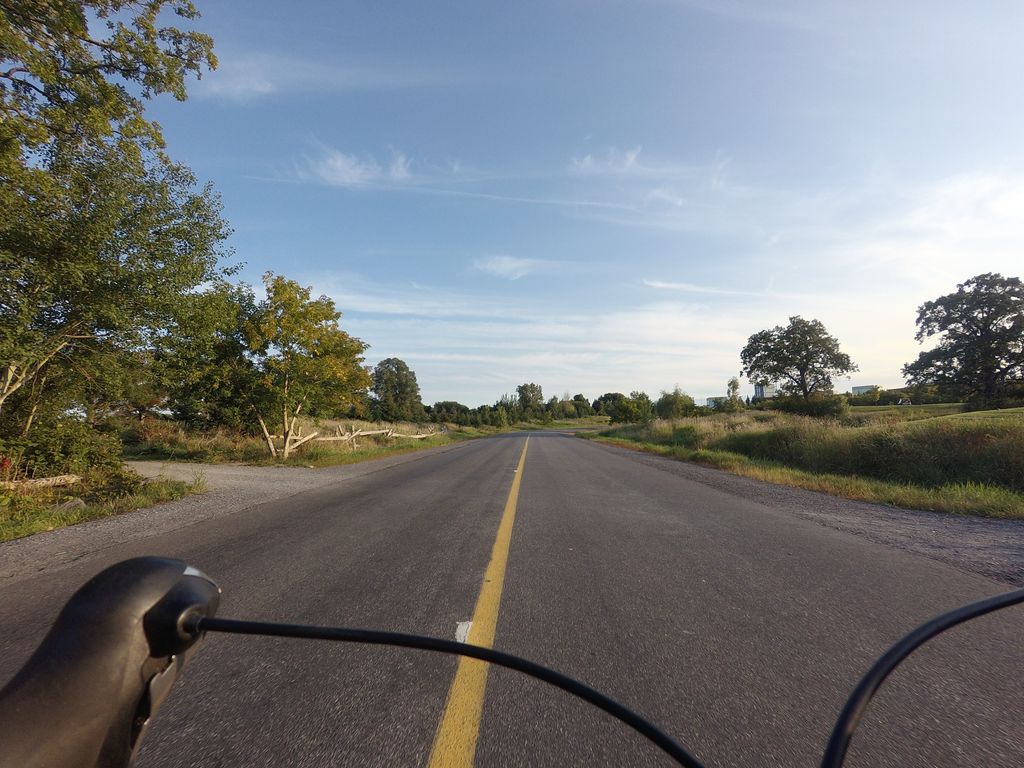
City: ottawa-gatineau